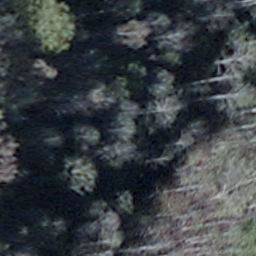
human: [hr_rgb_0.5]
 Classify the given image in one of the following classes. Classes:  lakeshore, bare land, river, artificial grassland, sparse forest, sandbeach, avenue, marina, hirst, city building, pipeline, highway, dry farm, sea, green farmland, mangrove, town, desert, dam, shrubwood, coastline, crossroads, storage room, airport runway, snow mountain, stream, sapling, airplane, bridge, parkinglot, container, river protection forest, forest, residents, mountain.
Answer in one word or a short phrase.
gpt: shrubwood